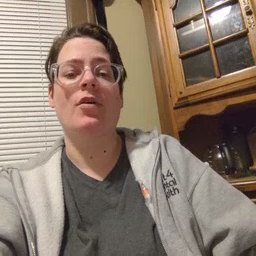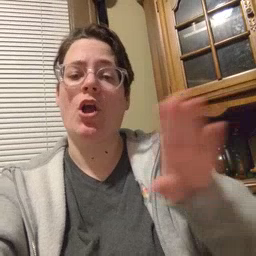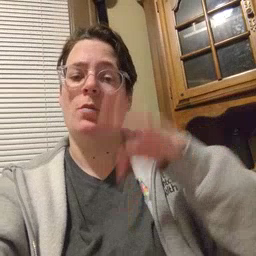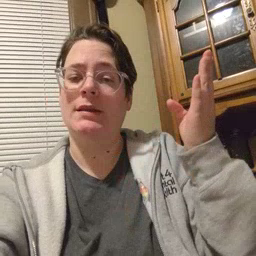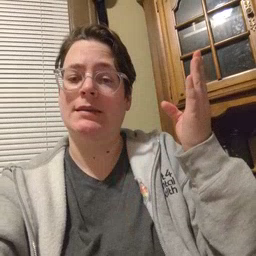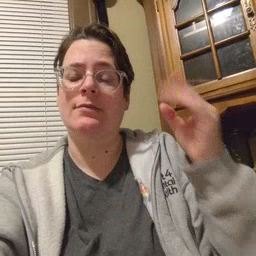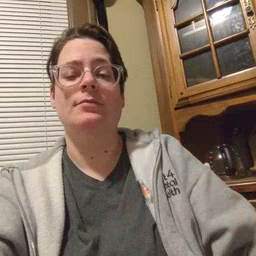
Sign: open